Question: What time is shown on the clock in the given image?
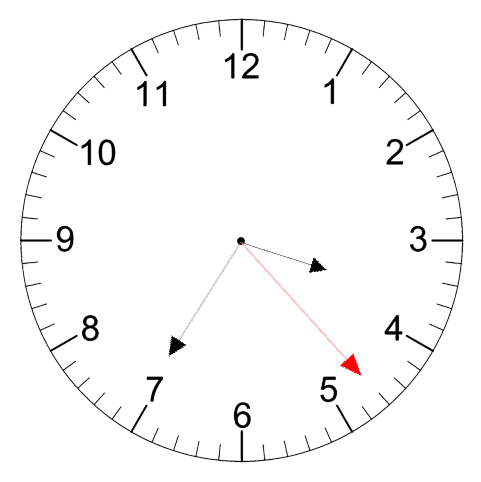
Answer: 03:35:23